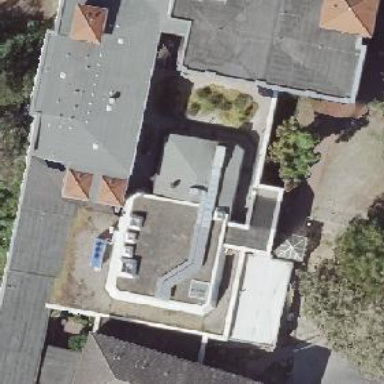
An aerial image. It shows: Building with flat roof.